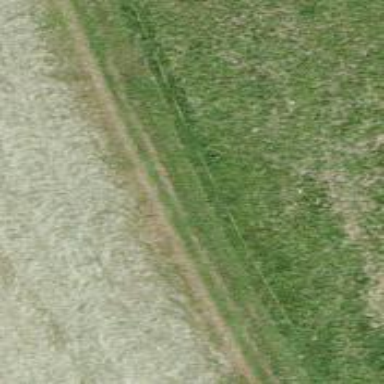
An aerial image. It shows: Track with grade5 tracktype.